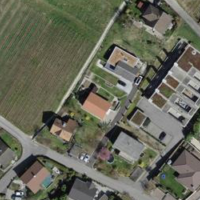
EUNIS habitat code: 54
Species observed at this site:
Bellis perennis